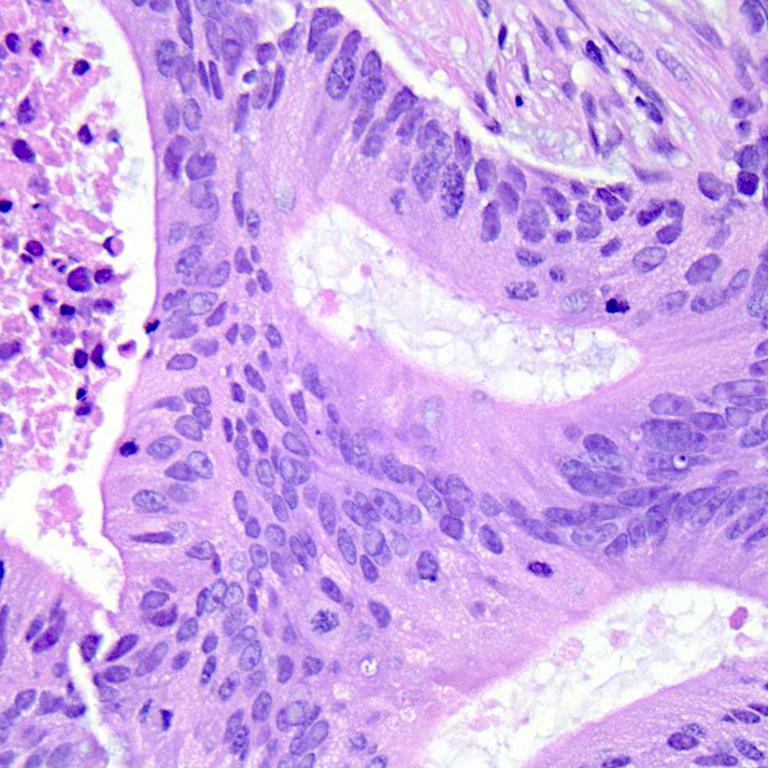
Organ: colon
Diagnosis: adenocarcinomas